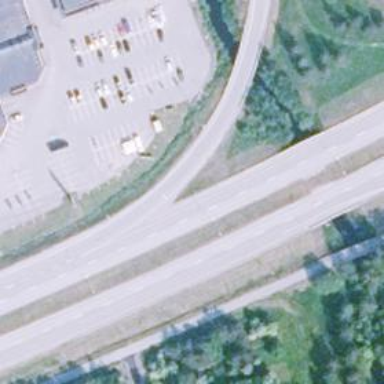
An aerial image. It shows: Tertiary trunk_link highway.